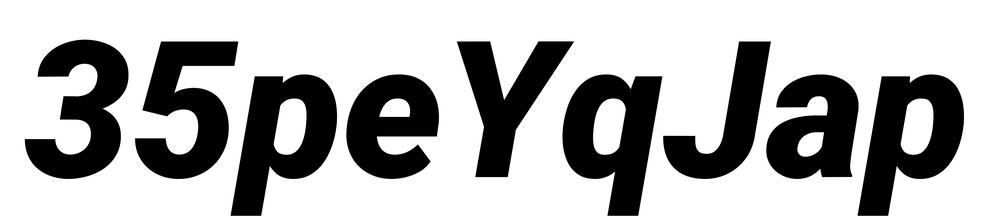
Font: Roboto-Italic_Black_Italic